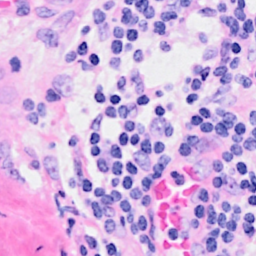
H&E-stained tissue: Breast